Field crop: maize
Growth stage: 2
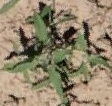
Species: atriplex